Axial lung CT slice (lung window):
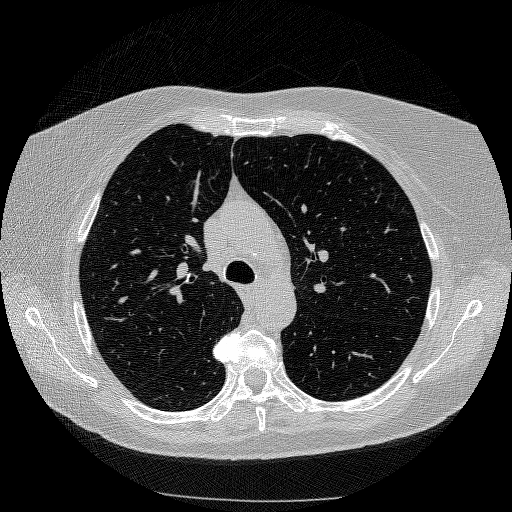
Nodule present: no